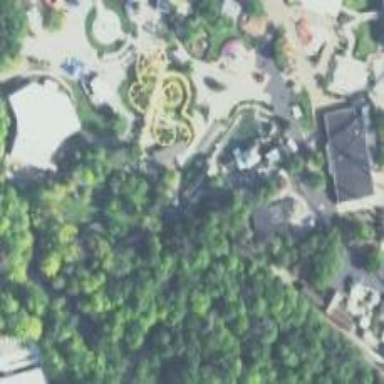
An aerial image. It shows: Water track roller coaster.